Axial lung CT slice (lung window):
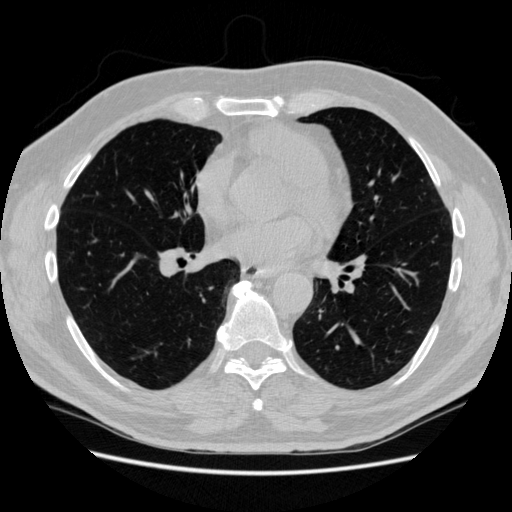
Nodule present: no